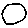
Label: circle